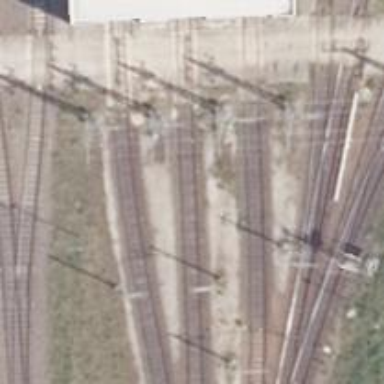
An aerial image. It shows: Railway spur service.